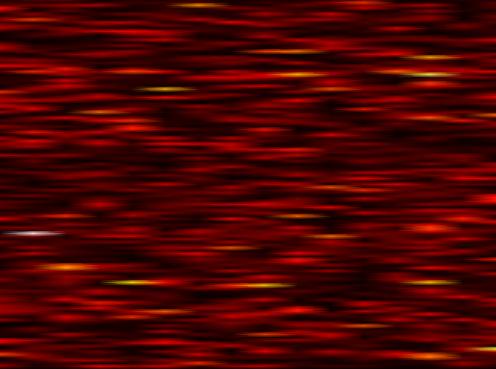
Label: WOLA